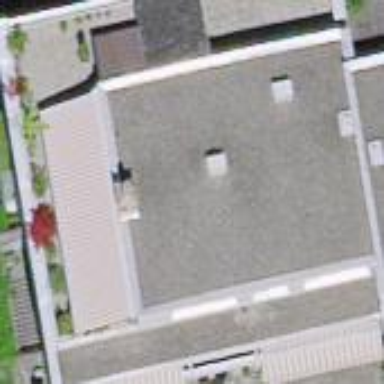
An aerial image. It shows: Residential building with flat roof.